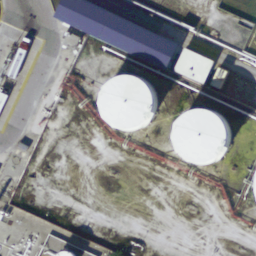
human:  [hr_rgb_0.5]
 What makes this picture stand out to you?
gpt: storage tanks